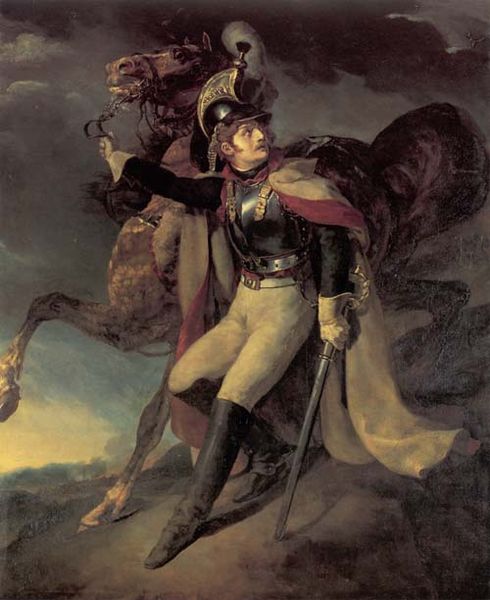
Titel: Cuirassier blessé quittant le feu
Künstler: Théodore Géricault
Standort: Paris
Institution: Musée du Louvre
Schlagwörter: berg, blau, dunkel, feder, felsen, gemälde, gewitter, himmel, mann, umhang, weiß, wolken, landschaft, bewegung, frankreich, grau, handschuh, handschuhe, hintergrund, hut, licht, mund, nase, schwarz, blick, gürtel, rot, wolke, beige, malerei, hose, jacke, kappe, schnurrbart, augen, halten, öl, erde, hügel, boden, auge, mantel, kontrast, pferd, reiter, federbusch, hufe, sattel, schweif, zaumzeug, zügel, angst, krieg, sturm, stürmisch, unwetter, wetter, wild, flucht, gefahr, schwert, säbel, uniform, soldat, napoleon, degen, helm, koteletten, offizier, stiefel, rüstung, hufen, brustpanzer, harnisch, kavallerie, nüstern, general, speer, aufregung, scheuen, heroisch, gaul, preußen, hengst, kontrats, kürassier, unruhig, aufbäumen, hellgaru, abschüssig, stifel, apfelschimmel, zurück, abhnag, brustschild, defe, handschauhe, kammhelm, schaftstiefel, zaumzeuge, zügeln, kriegsheld, kamof, soldar, störrisch, dnkel